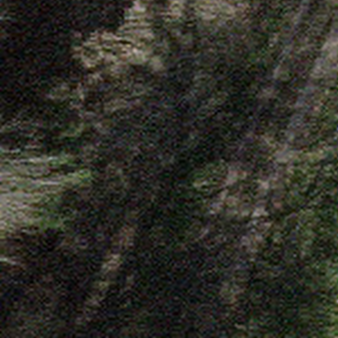
Label: other